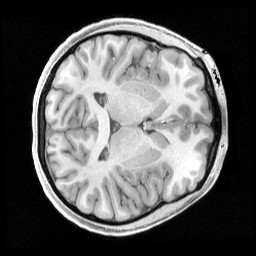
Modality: T1w
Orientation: axial
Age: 19
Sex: female
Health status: healthy
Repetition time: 2.4 s
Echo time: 0.00222 s